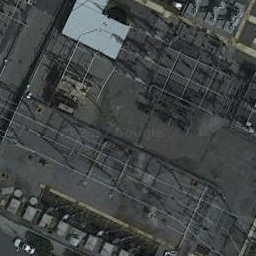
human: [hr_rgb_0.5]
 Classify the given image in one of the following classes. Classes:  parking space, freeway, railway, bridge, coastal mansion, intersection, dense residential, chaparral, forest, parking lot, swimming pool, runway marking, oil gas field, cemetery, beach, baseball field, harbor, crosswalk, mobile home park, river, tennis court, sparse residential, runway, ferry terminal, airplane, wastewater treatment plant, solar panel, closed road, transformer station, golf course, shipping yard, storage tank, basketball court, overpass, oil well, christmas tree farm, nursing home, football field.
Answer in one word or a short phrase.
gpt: transformer station